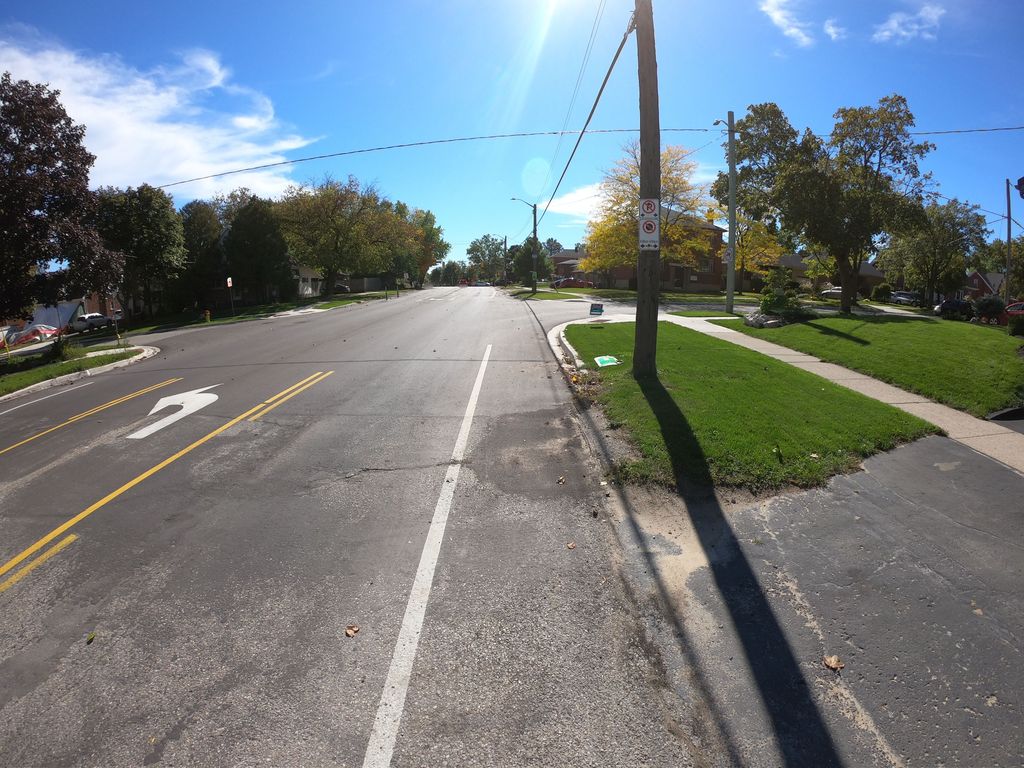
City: kitchener-waterloo